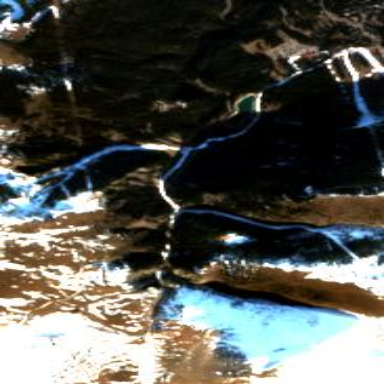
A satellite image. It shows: Scene related to skiing.